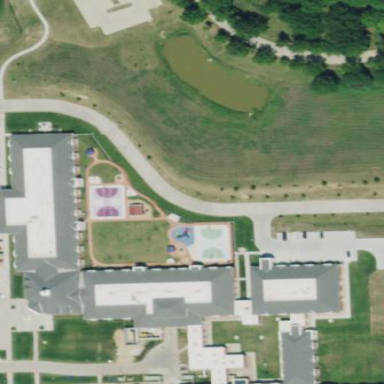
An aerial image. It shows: Playground area for leisure activities on the land.